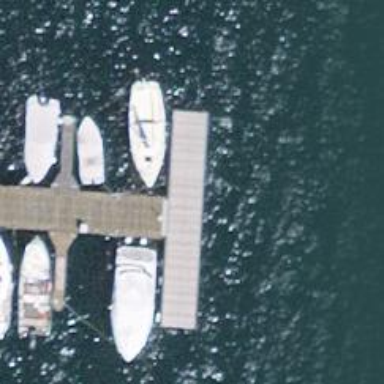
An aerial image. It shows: Man-made pier.